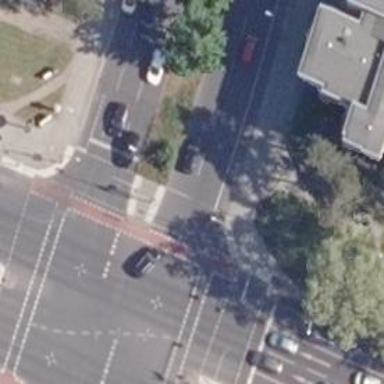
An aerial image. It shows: Asphalt path for cycling.